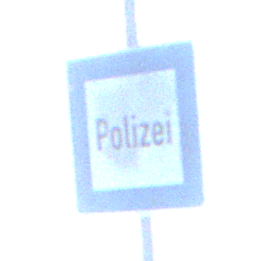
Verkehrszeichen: Polizei
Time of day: MorningAfternoon
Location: Outdoor (Nature)
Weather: PartlyCloudy
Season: NotSpecified
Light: Natural